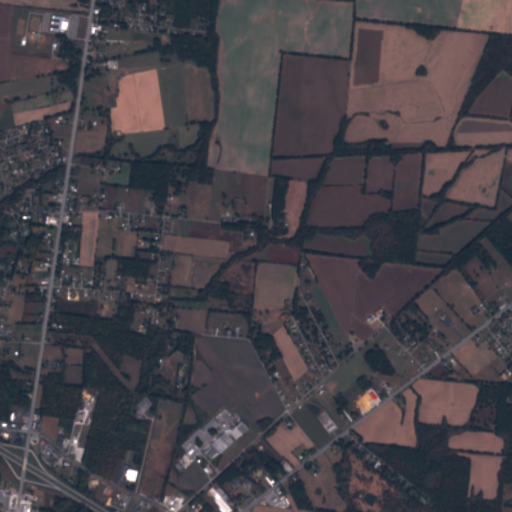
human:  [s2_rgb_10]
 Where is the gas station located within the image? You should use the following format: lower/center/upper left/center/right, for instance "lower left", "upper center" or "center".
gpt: The gas station is located in the lower left of the image.
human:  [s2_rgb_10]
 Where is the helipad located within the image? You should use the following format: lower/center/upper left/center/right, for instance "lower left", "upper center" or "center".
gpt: The helipad is located in the lower left of the image.
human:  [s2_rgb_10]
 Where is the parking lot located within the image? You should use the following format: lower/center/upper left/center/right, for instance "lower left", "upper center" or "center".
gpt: The parking lot is located in the lower left of the image.
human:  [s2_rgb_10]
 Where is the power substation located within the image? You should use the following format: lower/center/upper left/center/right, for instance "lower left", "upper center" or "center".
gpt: The power substation is located in the lower left of the image.
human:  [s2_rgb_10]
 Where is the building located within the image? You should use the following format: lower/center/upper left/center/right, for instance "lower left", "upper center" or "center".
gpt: The building is located in the lower left of the image.
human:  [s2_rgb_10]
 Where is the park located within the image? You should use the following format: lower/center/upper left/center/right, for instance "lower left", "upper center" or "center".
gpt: There is no park in the image.